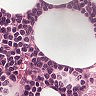
Metastatic tissue present: no